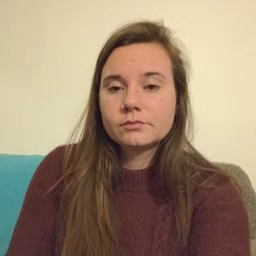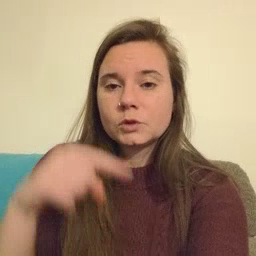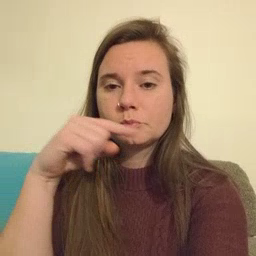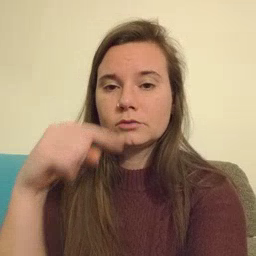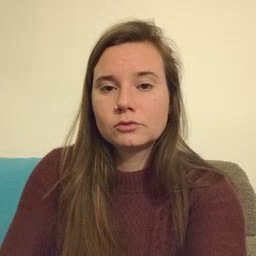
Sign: toothbrush